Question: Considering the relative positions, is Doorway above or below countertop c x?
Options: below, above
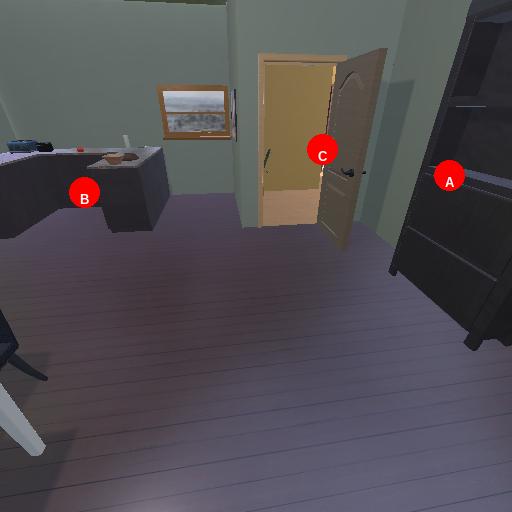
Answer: below